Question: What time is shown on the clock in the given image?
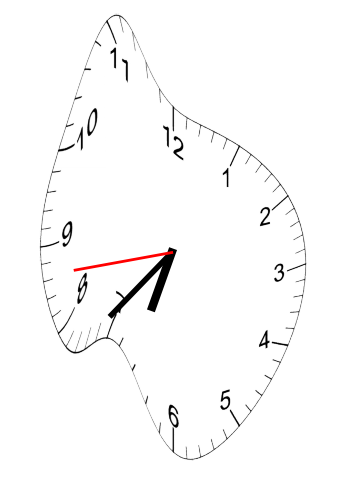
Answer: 06:36:43